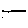
Label: line